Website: lowes
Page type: review-order
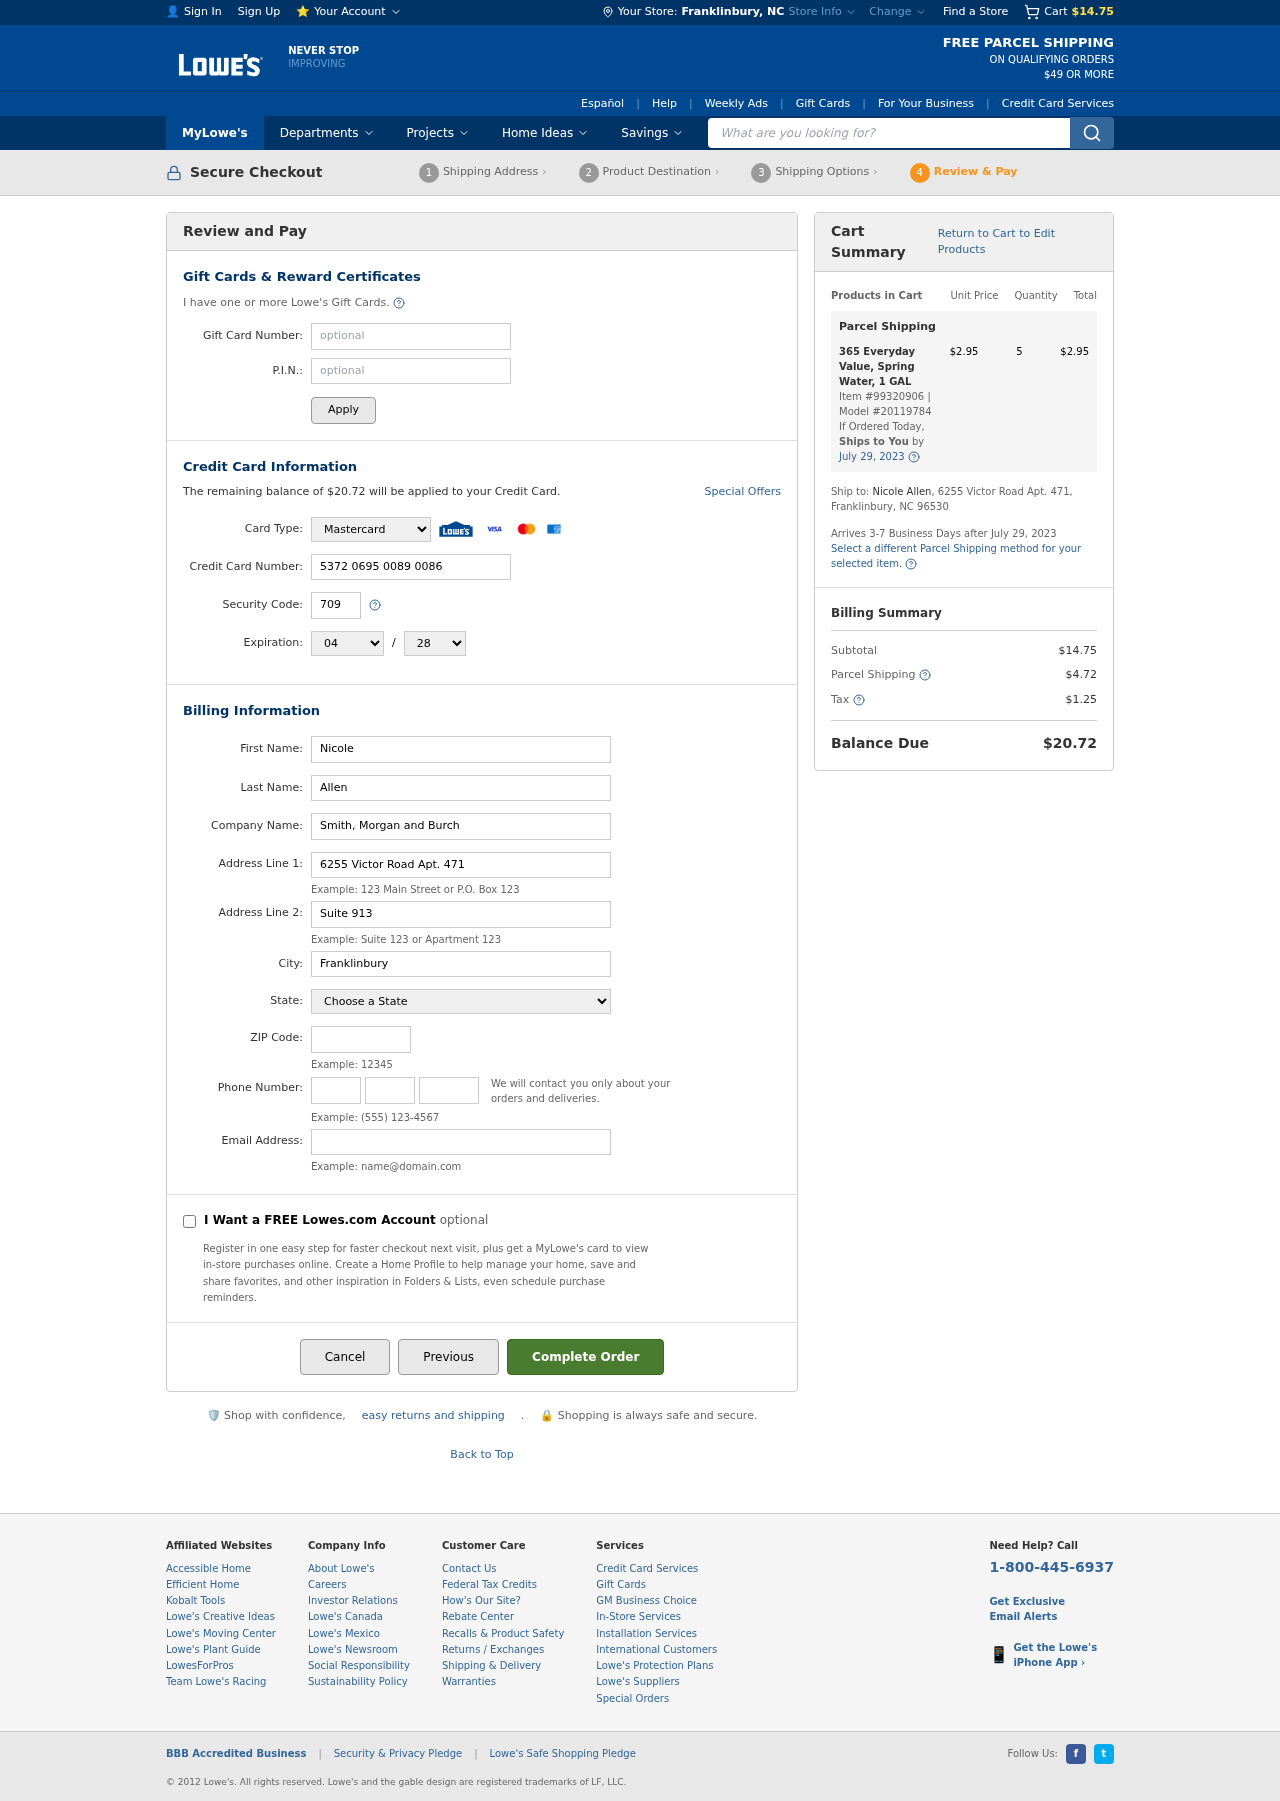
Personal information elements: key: PII_CARD_CVV
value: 709
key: PII_CARD_EXPIRY_MONTH
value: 04
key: PII_CARD_EXPIRY_YEAR
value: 28
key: PII_CARD_NUMBER
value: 5372 0695 0089 0086
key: PII_CARD_TYPE
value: Mastercard
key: PII_CITY
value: Franklinbury
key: PII_CITY_STATE
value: Franklinbury, NC
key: PII_COMPANY
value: Smith, Morgan and Burch
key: PII_EMAIL
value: nallen@yahoo.com
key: PII_FIRSTNAME
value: Nicole
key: PII_LASTNAME
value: Allen
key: PII_PHONE_AREA
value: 440
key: PII_PHONE_PREFIX
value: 507
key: PII_PHONE_SUFFIX
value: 1498
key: PII_POSTCODE
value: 96530
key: PII_STATE
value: North Carolina
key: PII_STREET
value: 6255 Victor Road Apt. 471
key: PII_STREET2
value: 6255 Victor Road Apt. 471
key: PII_STREET2
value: Suite 913
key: PII_FULLNAME2
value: Nicole Allen
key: PII_CITY_STATE_ZIP2
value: Franklinbury, NC 96530
Product elements: key: PRODUCT1_NAME
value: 365 Everyday Value, Spring Water, 1 GAL
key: PRODUCT1_PRICE
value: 2.95
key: PRODUCT1_QUANTITY
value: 5
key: PRODUCT1_ITEM_NUMBER
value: Item #99320906
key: PRODUCT1_MODEL_NUMBER
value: Model #20119784
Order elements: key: ORDER_SUBTOTAL
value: $14.75
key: ORDER_BALANCE_DUE
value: $20.72
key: ORDER_SHIPPING_DATE
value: July 29, 2023
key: ORDER_ITEM_TOTAL
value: $2.95
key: ORDER_SHIPPING_DATE2
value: July 29, 2023
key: ORDER_SHIPPING_COST
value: $4.72
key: ORDER_TAX
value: $1.25
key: ORDER_TOTAL
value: $20.72
Search elements: key: HEADER_SEARCH
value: What are you looking for?